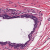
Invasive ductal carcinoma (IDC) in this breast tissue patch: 1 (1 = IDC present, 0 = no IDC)